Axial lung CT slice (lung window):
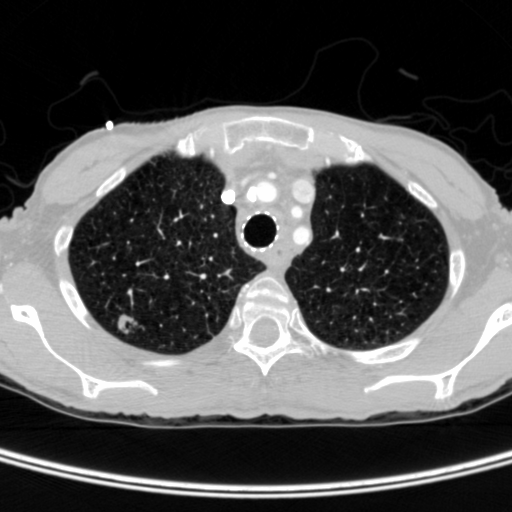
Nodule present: yes
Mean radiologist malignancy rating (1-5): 4.667